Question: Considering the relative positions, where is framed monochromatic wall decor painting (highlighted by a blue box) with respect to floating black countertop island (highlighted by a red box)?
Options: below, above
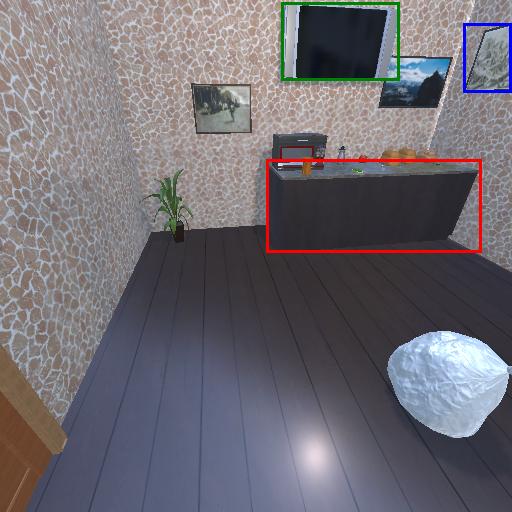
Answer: below